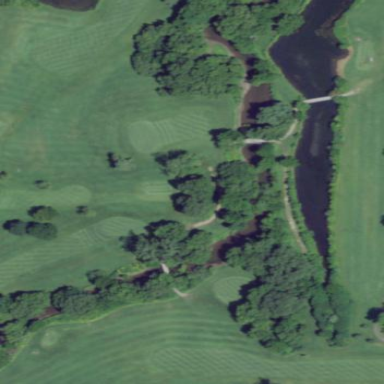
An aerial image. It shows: Golf course surrounded by greenery.